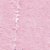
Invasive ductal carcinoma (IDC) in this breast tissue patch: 0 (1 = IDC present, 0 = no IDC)